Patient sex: F
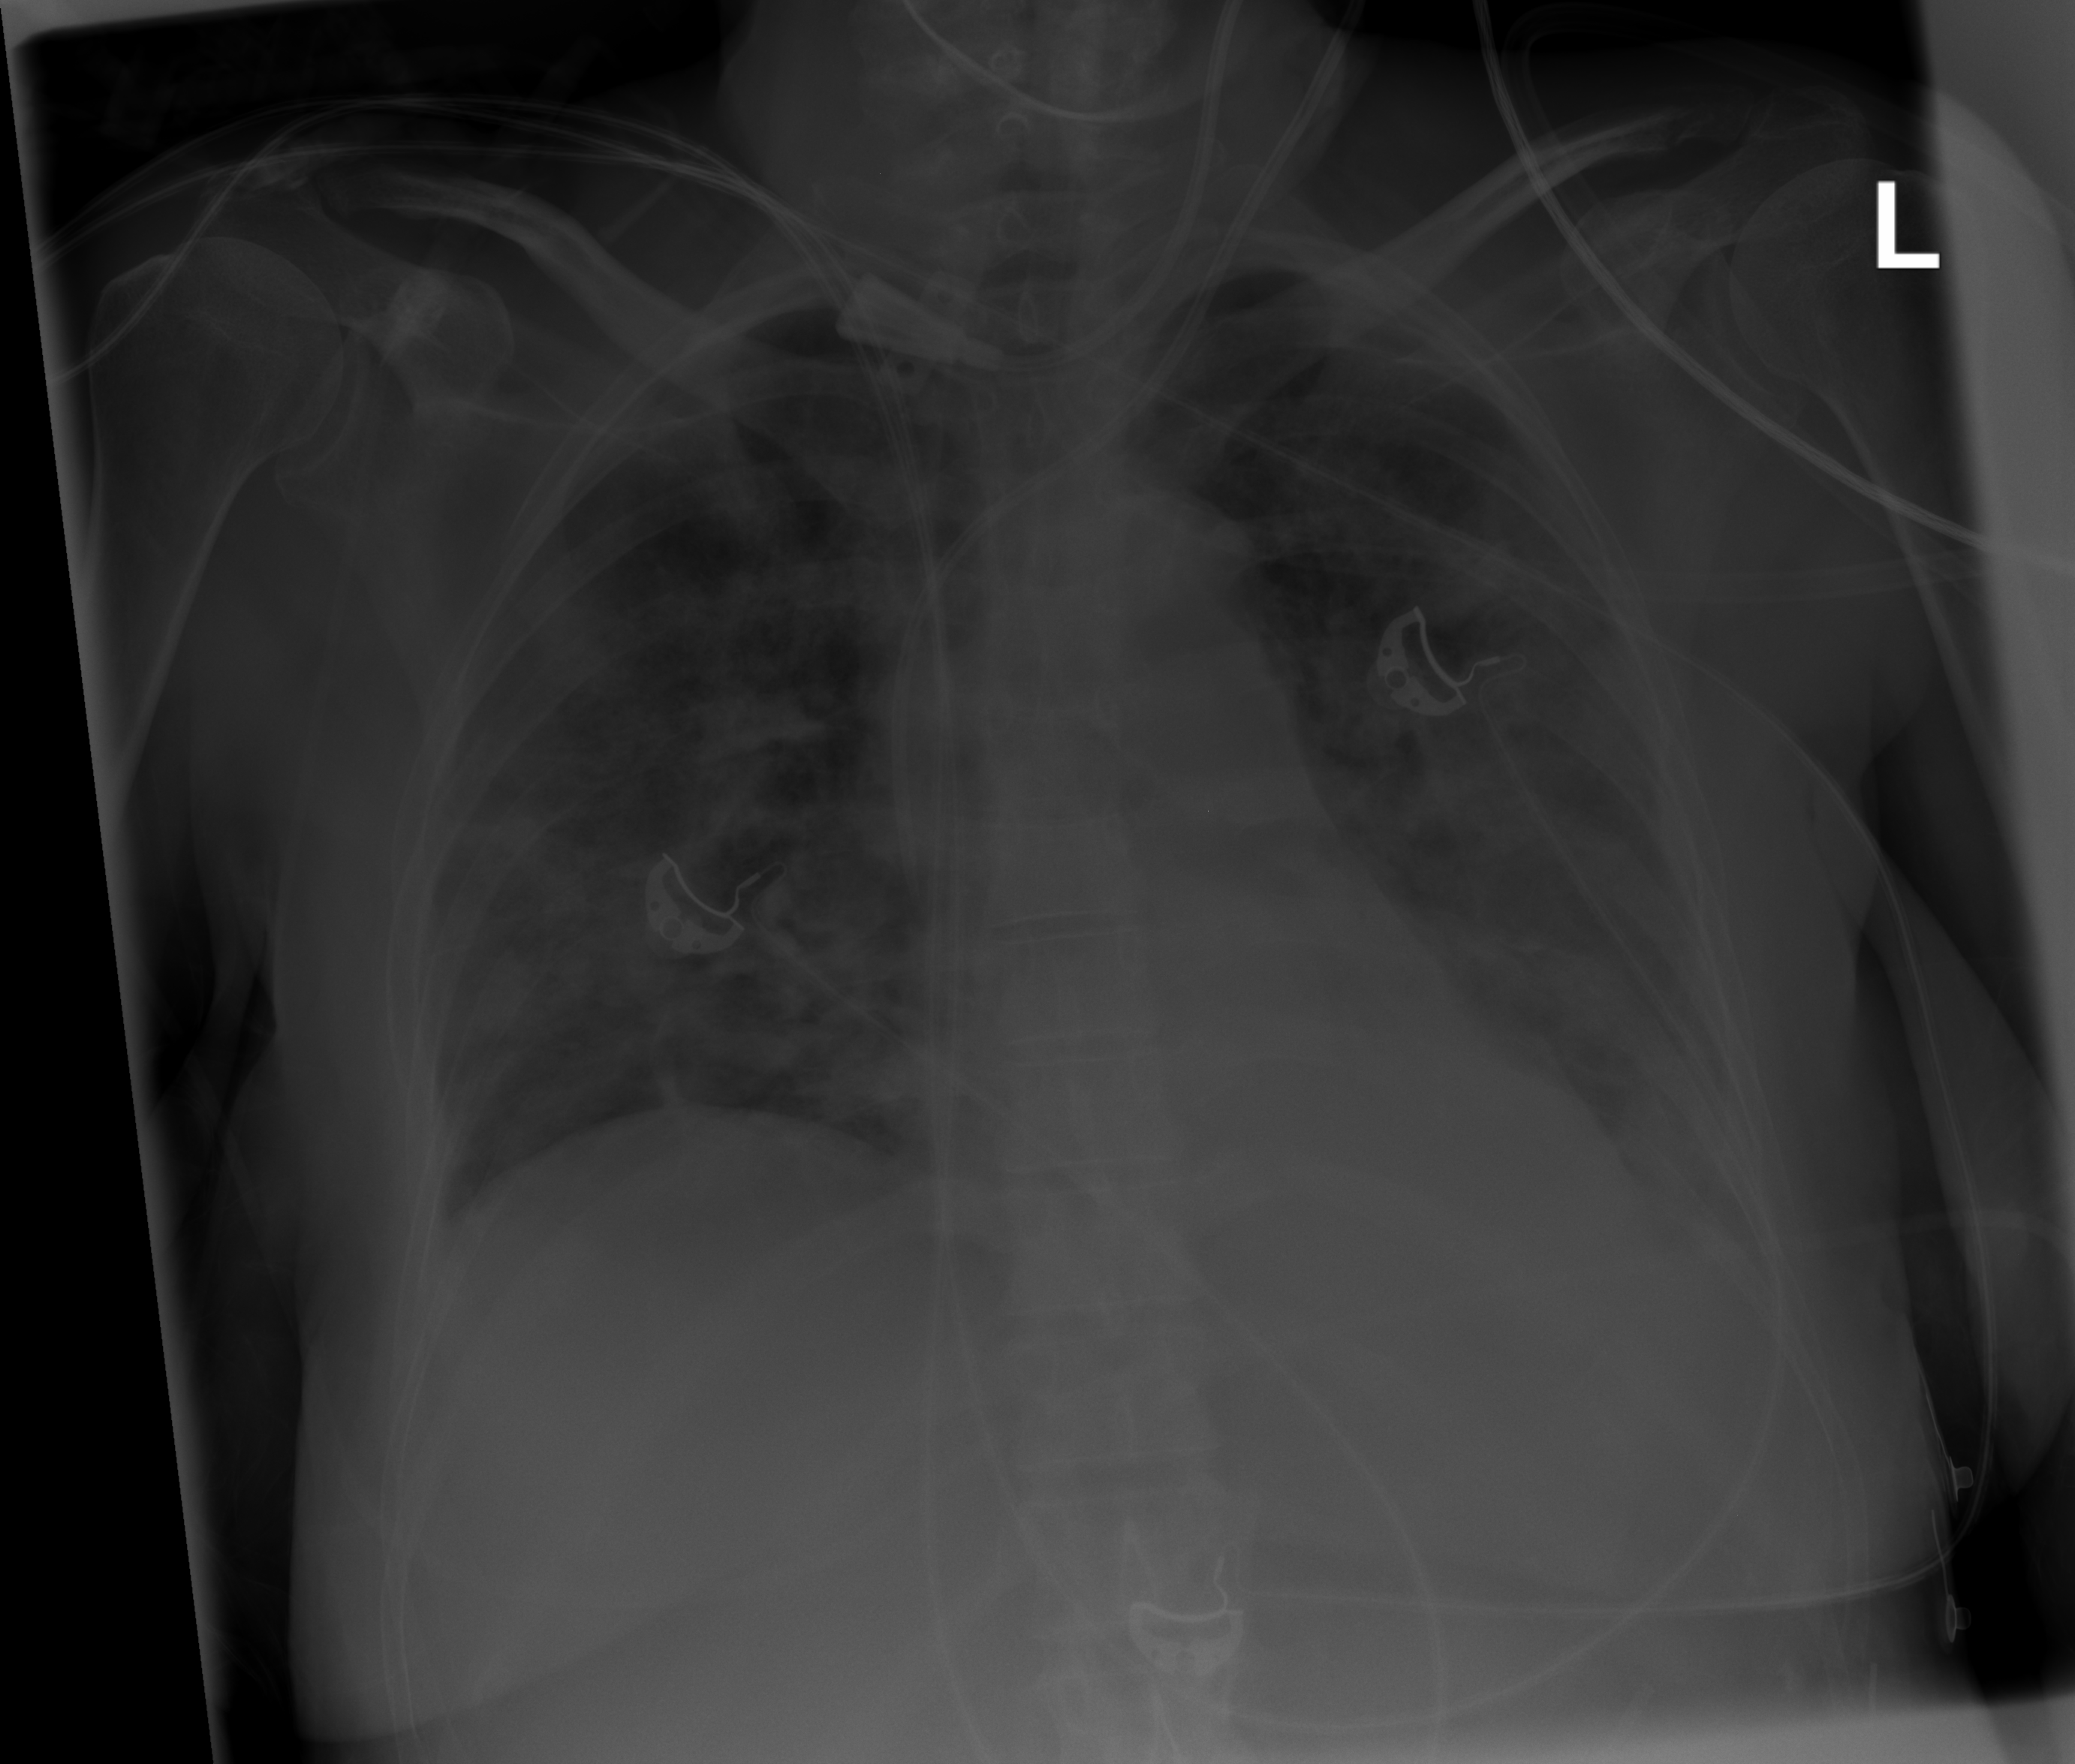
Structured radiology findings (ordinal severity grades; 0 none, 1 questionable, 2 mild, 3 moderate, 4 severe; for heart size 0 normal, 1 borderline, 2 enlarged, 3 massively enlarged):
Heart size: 0
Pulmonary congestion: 3
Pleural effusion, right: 1
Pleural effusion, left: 2
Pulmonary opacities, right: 3
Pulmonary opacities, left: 3
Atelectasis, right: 2
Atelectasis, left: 2